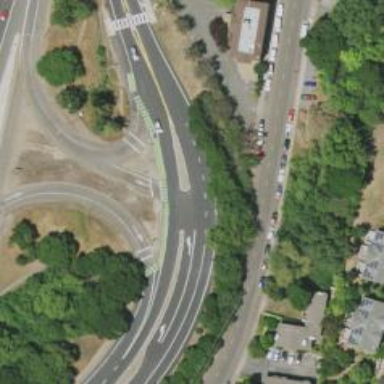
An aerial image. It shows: Asphalt motorway link.